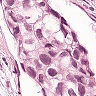
Metastatic tissue present: yes